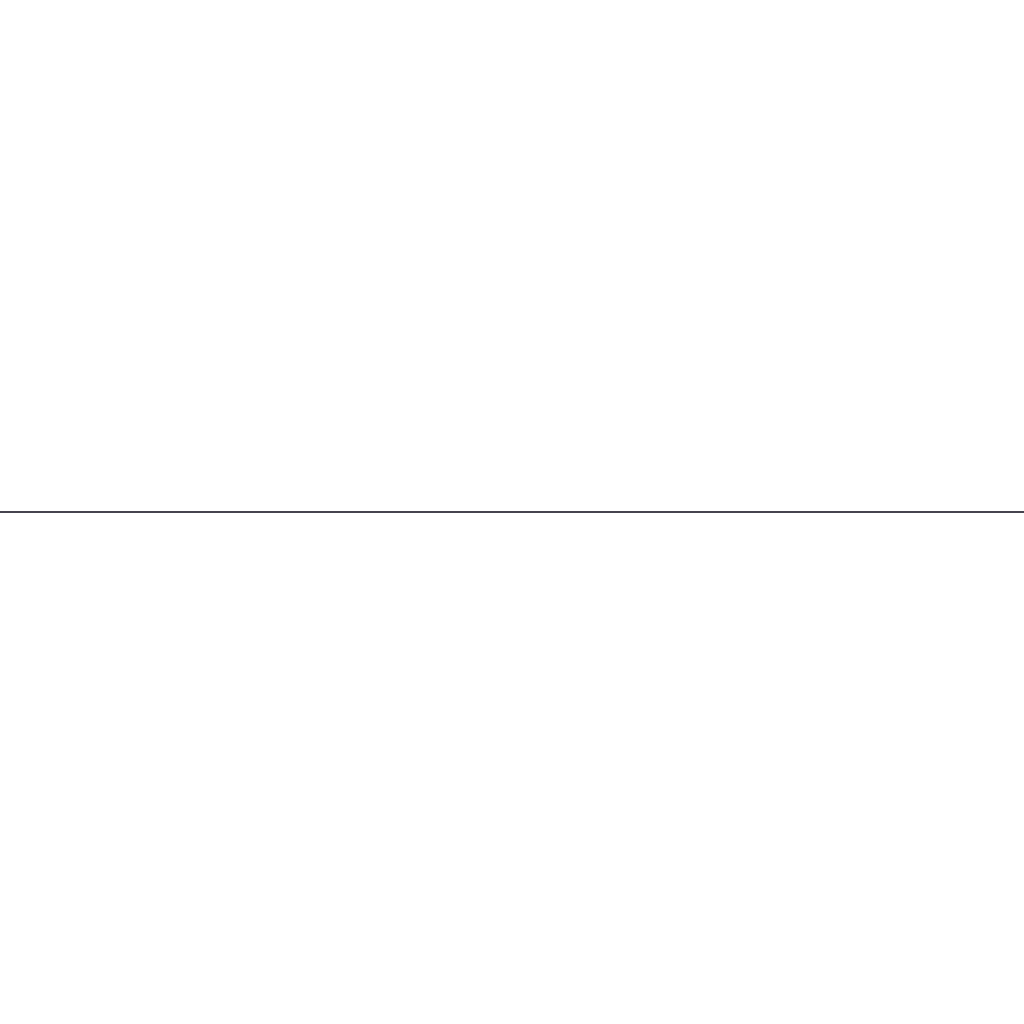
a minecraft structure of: Runaway